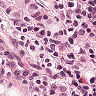
Metastatic tissue present: yes